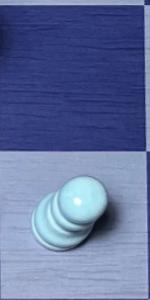
Label: Pawn_White